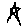
Label: star